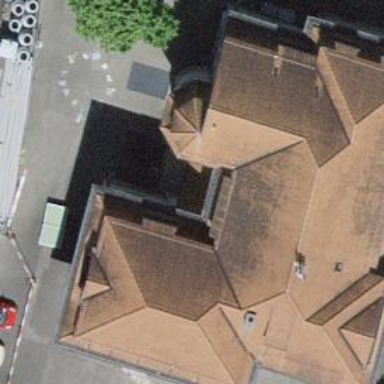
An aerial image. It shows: School building.